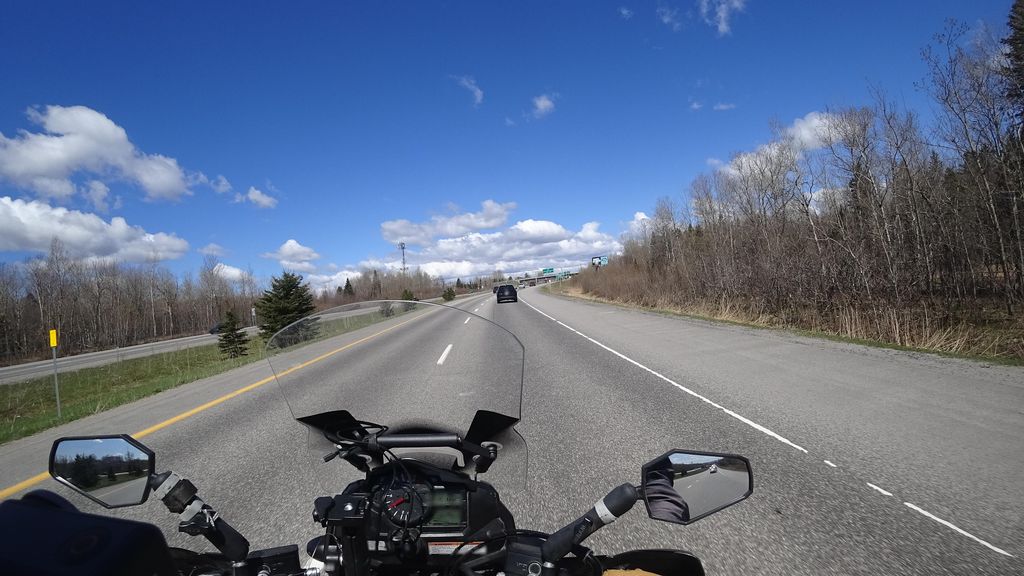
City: quebec_city